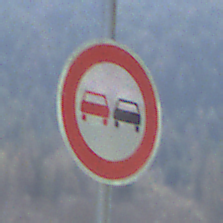
Verkehrszeichen: Ueberholverbot
Umgebung: Outdoor, Nature
Tageszeit: MorningAfternoon
Wetter: PartlyCloudy
Licht: Natural
Jahreszeit: NotSpecified
Kontrast: HighContrast